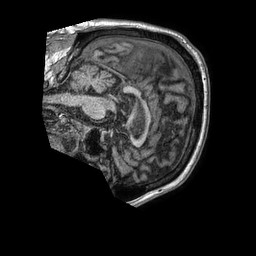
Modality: T1w
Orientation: sagittal
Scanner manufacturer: philips
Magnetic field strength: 1.5 T
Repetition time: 0.007764 s
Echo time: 0.00354 s